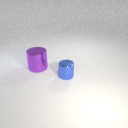
large purple metal cylinder behind small blue metal cylinder